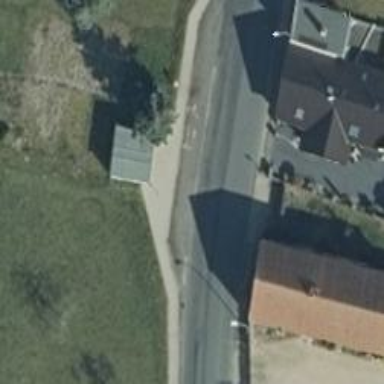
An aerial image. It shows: Secondary road with asphalt surface.